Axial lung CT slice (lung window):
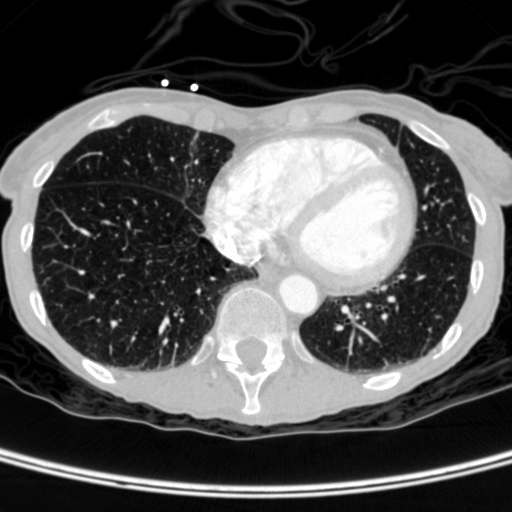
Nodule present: no